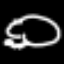
Label: frog